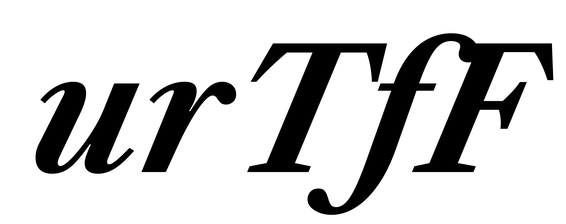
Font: LibreCaslonText-Italic_Bold_Italic